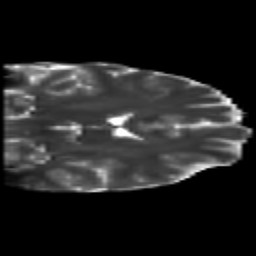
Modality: T2w
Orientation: coronal
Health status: healthy
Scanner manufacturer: siemens
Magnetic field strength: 3 T
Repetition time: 10 s
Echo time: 0.092 s